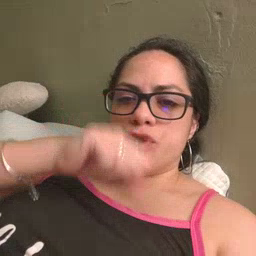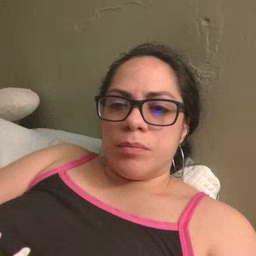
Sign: icecream